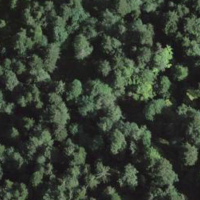
EUNIS habitat code: 44
Species observed at this site:
Petasites albus